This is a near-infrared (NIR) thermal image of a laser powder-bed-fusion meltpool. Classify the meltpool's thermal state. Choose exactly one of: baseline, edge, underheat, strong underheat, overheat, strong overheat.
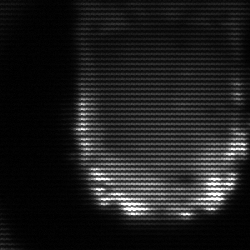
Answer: baseline